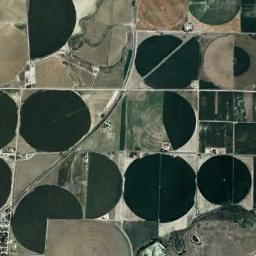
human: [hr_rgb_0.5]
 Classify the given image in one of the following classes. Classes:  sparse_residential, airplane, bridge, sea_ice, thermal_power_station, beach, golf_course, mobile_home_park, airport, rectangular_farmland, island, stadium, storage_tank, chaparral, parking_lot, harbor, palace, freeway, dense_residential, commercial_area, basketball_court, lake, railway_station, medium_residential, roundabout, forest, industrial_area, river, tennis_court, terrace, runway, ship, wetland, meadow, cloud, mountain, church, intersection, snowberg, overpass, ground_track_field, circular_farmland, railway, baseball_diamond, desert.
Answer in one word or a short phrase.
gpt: circular_farmland